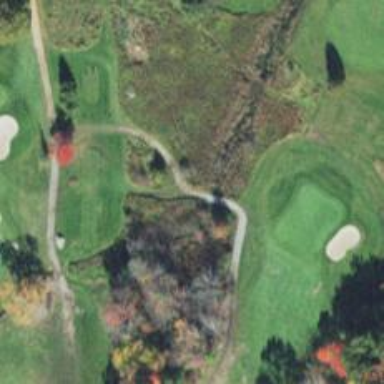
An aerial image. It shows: Service road used as golf cart path.